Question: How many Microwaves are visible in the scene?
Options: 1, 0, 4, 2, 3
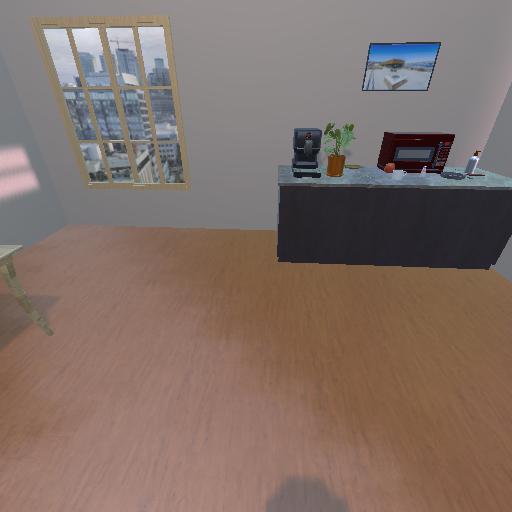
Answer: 1